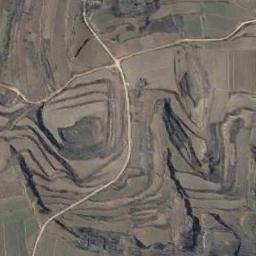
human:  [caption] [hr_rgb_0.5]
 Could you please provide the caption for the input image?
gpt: A large layer of brown and green mixed terraces with several winding narrow paths .

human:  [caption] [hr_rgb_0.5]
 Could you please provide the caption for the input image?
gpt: There is a path between the terraces leading to a building .

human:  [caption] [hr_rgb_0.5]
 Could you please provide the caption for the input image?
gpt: There are many green plants on the terrace .

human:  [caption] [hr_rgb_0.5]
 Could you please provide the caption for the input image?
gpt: The bare terrace is next to some trees .

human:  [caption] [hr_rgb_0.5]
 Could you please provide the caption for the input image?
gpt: There are many brown terraces arranged irregularly .